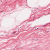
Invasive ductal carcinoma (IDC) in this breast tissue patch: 0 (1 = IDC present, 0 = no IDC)